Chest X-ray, AP view. Patient: 20 years old, sex M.
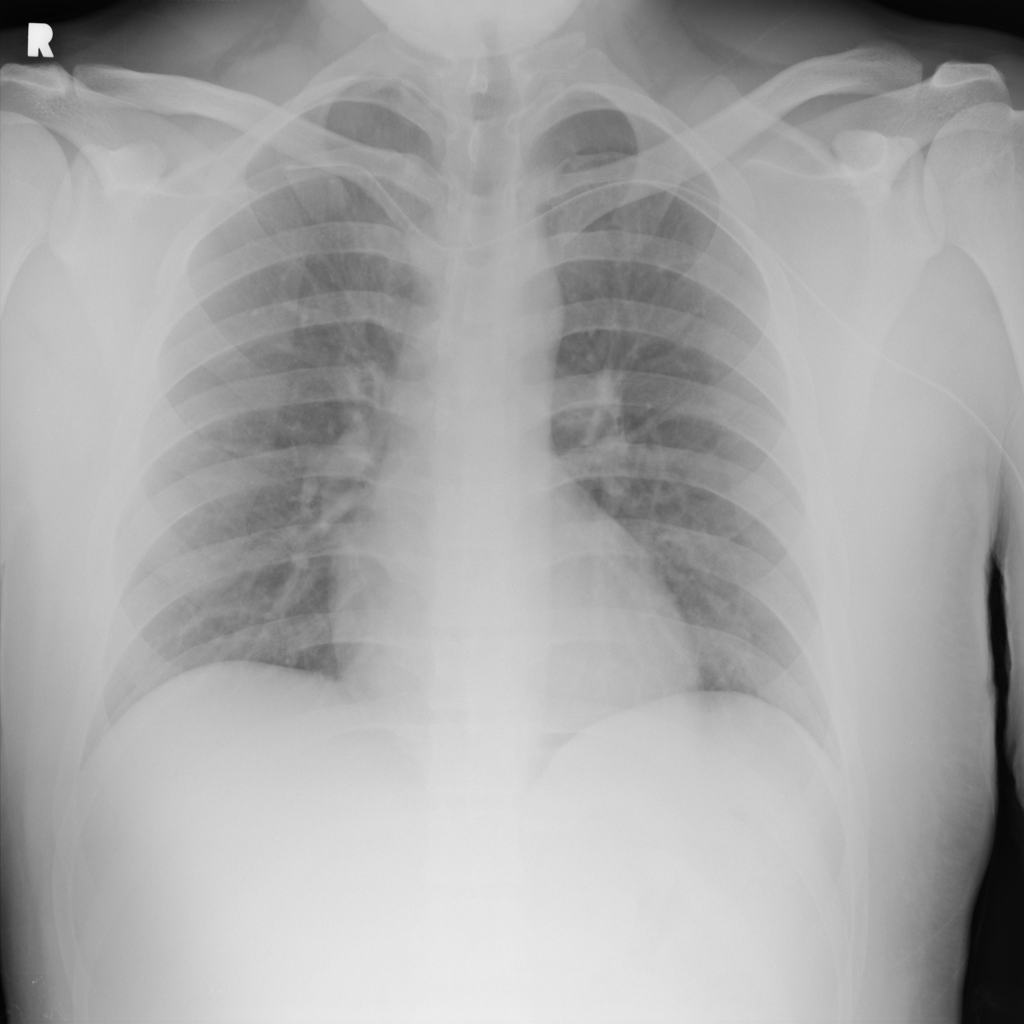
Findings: No Finding